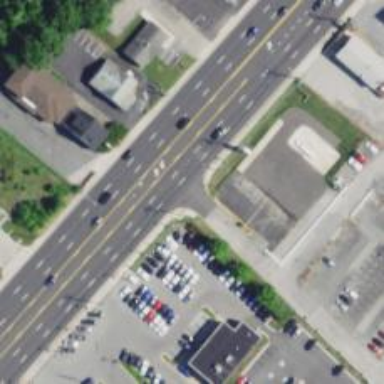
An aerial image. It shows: Unmarked road crossing.